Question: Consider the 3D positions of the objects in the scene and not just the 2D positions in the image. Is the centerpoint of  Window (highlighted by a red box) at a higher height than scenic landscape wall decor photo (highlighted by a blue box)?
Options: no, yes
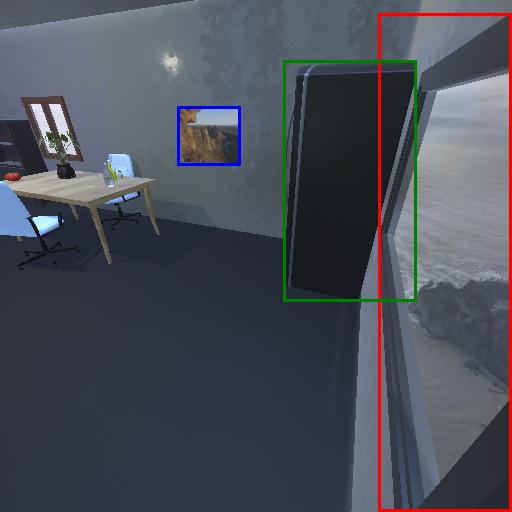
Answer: no